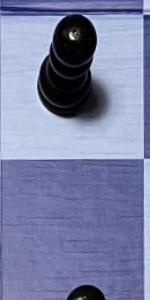
Label: Empty